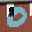
Label: 0